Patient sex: M
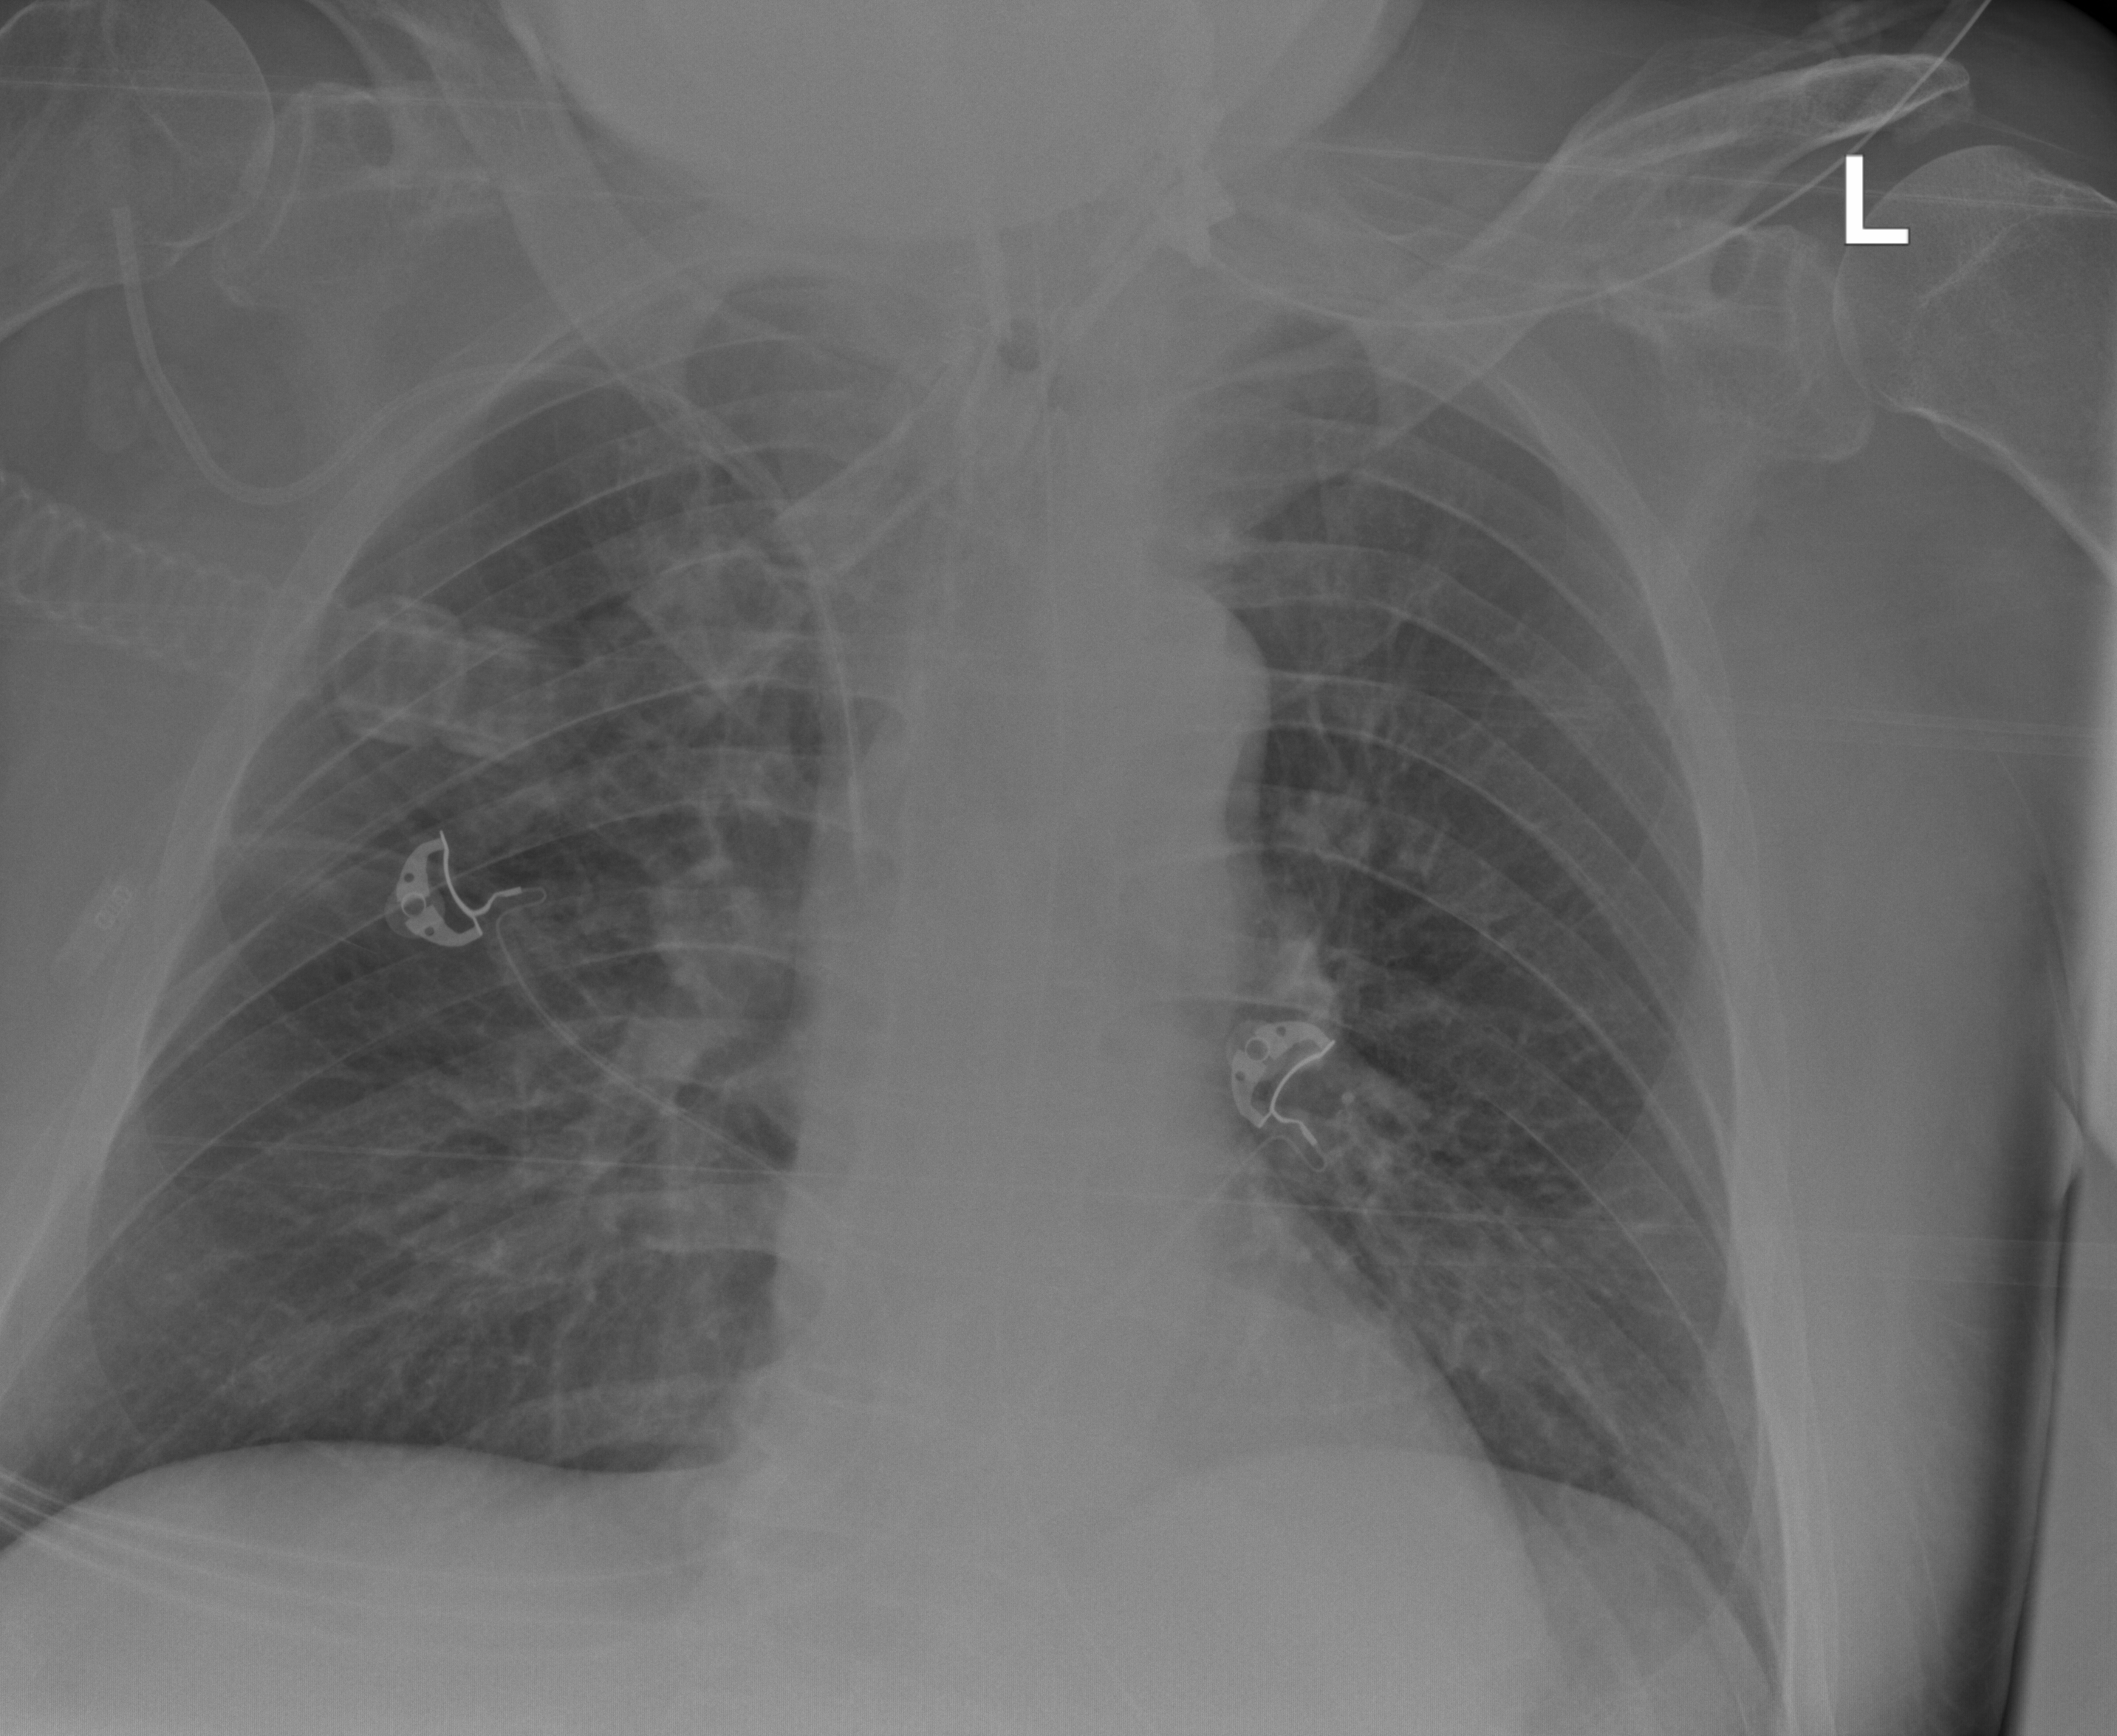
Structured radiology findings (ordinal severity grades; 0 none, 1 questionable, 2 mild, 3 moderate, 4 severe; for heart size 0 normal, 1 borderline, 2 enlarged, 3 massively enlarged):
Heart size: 0
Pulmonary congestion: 0
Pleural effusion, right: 0
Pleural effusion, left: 0
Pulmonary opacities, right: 1
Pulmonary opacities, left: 0
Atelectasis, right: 2
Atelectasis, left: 2